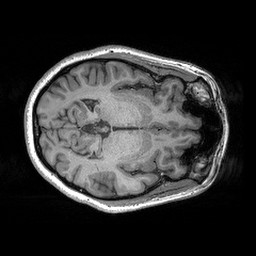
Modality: T1w
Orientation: axial
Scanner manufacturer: siemens
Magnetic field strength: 3 T
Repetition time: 2.3 s
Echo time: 0.00298 s